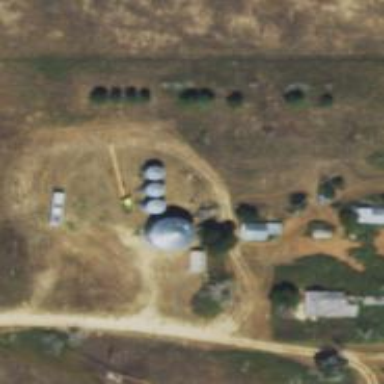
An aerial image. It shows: Silo.